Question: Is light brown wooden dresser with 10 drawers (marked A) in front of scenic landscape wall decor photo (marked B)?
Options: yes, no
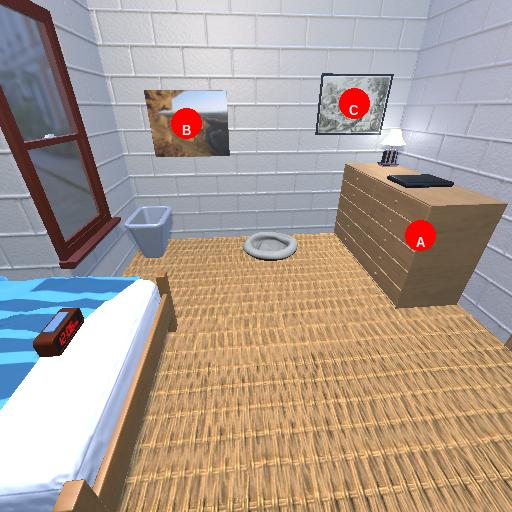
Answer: yes